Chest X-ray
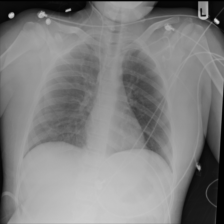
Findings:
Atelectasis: negative
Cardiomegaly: negative
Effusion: negative
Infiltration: negative
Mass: negative
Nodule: negative
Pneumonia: negative
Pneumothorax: negative
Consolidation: negative
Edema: negative
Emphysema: negative
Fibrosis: negative
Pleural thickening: negative
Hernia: negative